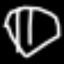
Label: diamond